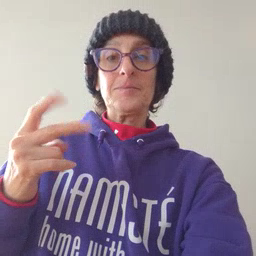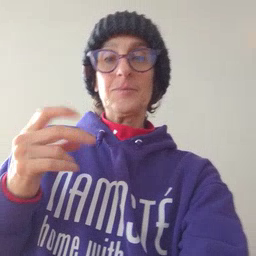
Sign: see